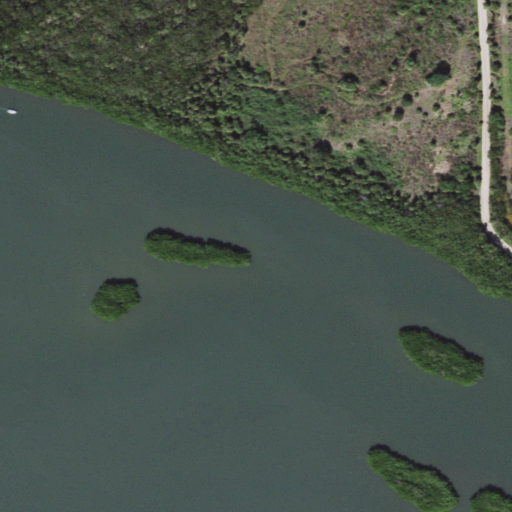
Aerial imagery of island in Florida named Egret Islands containing open water, grassland, woody wetlands, herbaceous wetlands, and open development